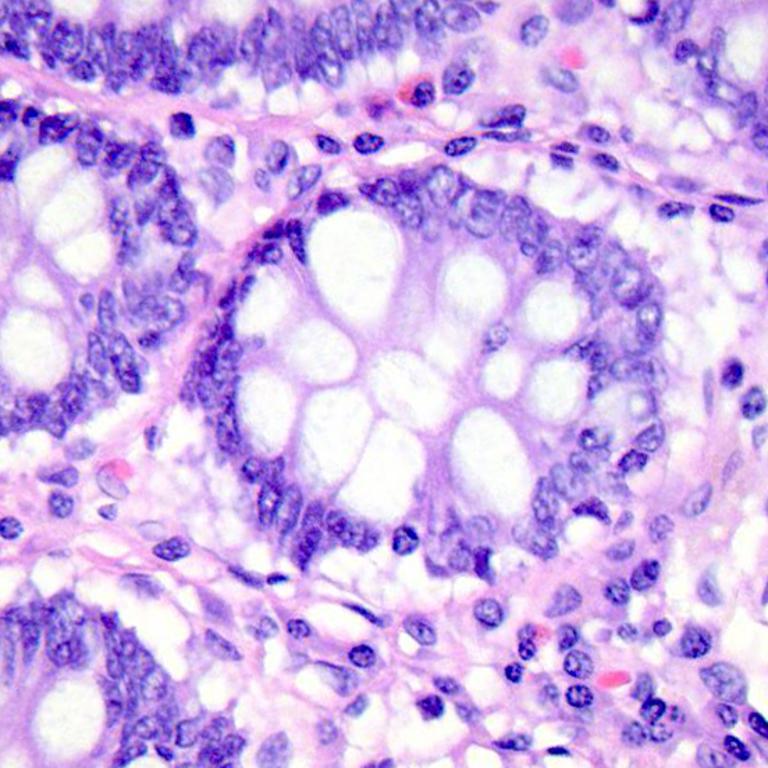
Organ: colon
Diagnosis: benign